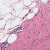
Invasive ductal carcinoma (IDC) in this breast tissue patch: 0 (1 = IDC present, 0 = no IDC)